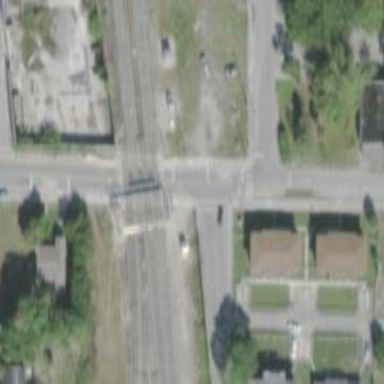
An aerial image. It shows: Railway crossing.